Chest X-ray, AP view. Patient: 72 years old, sex M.
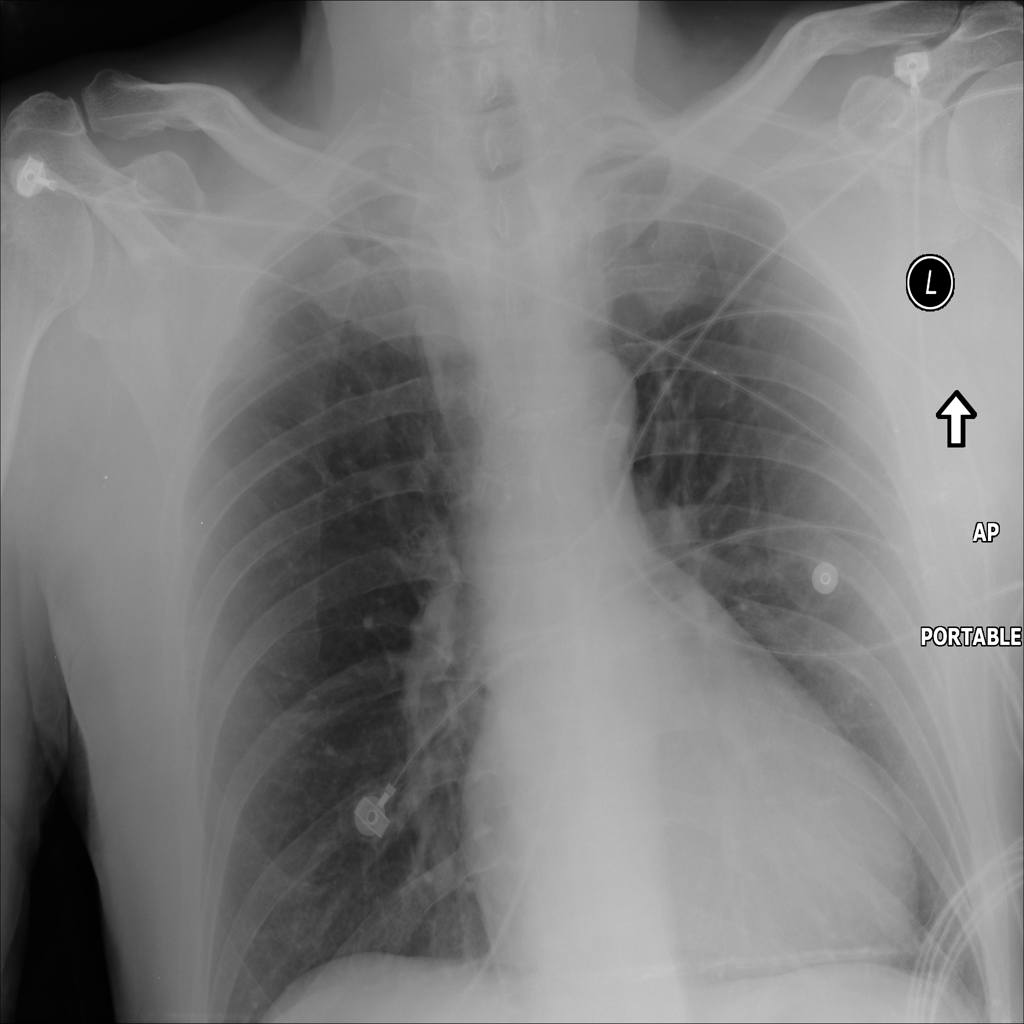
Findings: No Finding